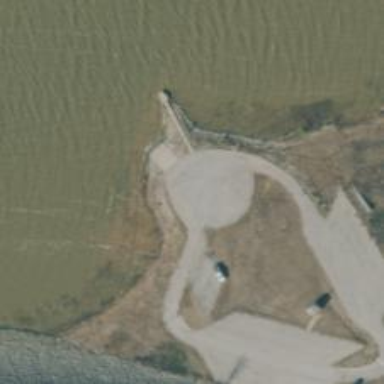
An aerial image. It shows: Slipway for leisure land vehicles on service road.